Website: bh-photo
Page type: account-dashboard
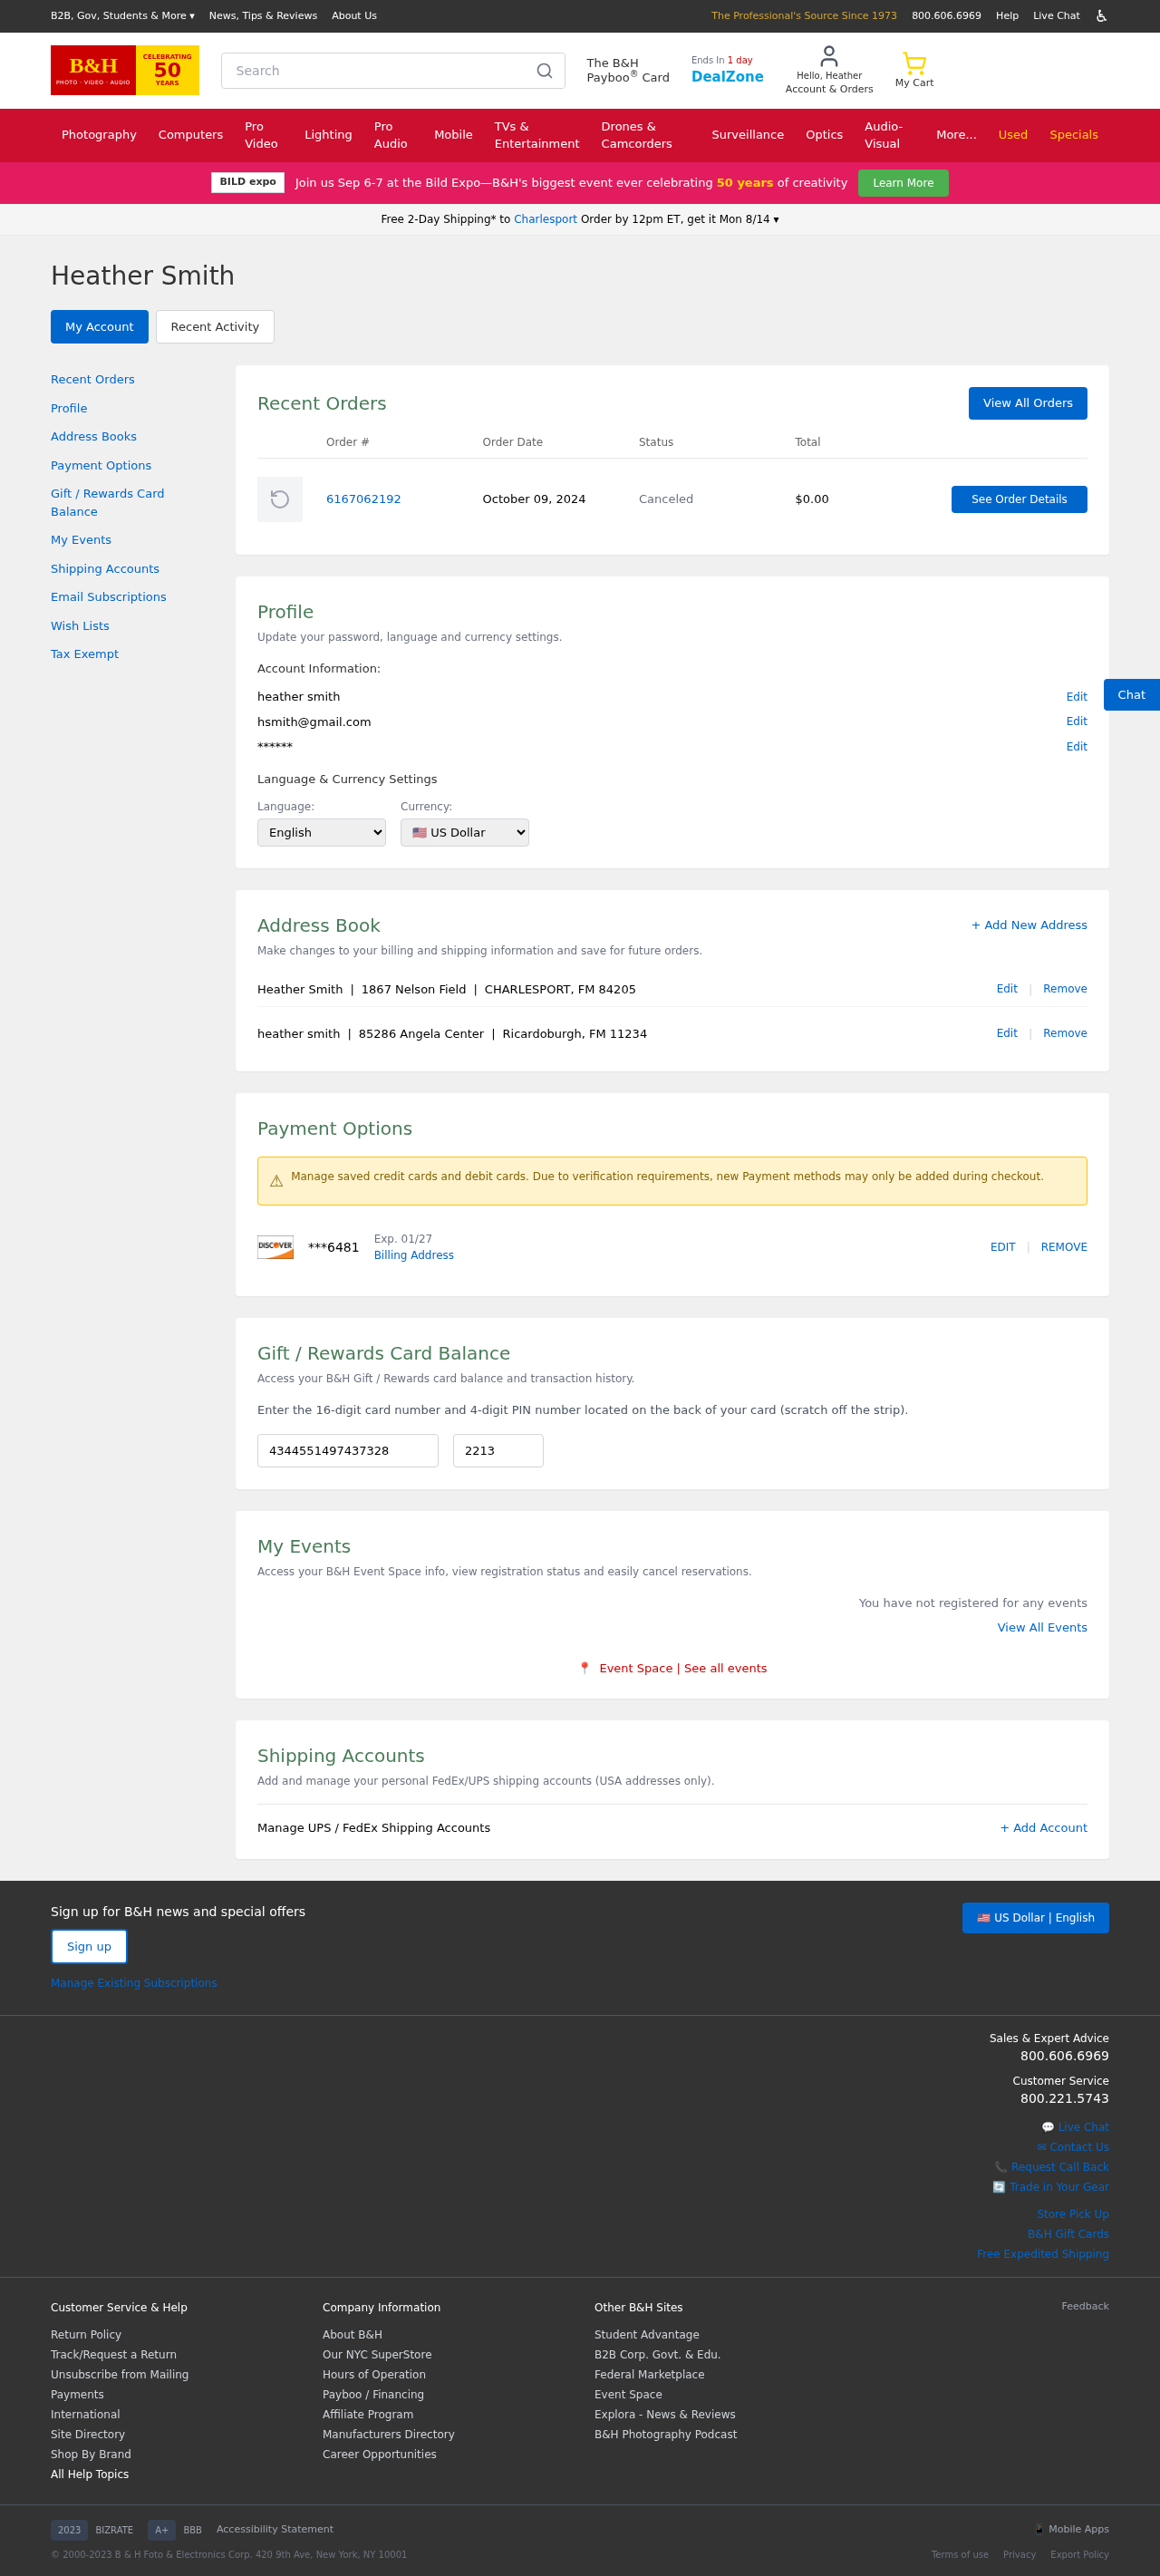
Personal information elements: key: PII_CARD_EXPIRY
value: Exp. 01/27
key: PII_CARD_LAST4
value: ***6481
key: PII_CITY
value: Charlesport
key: PII_EMAIL
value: hsmith@gmail.com
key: PII_FIRSTNAME
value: Heather
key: PII_FULLNAME
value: Heather Smith
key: PII_LOCATION1_CITY_STATE_ZIP
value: Ricardoburgh, FM 11234
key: PII_LOCATION1_STREET
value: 85286 Angela Center
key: PII_STREET
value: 1867 Nelson Field
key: PII_FULLNAME2
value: heather smith
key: PII_FULLNAME3
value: Heather Smith
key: PII_CITY_STATE_ZIP
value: CHARLESPORT, FM 84205
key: PII_FULLNAME4
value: heather smith
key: PII_GIFT_CODE
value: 4344551497437328
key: PII_GIFT_PIN
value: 2213
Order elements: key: ORDER_ID
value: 6167062192
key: ORDER_DATE
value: October 09, 2024
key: ORDER_TOTAL
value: $0.00
Search elements: key: HEADER_SEARCH
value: Search